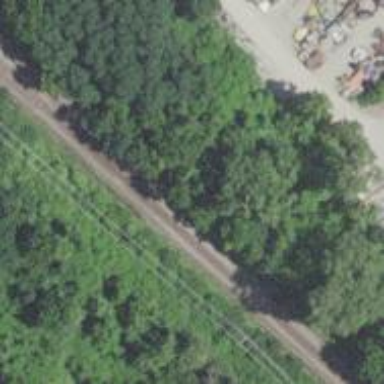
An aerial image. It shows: Railway spur junction.